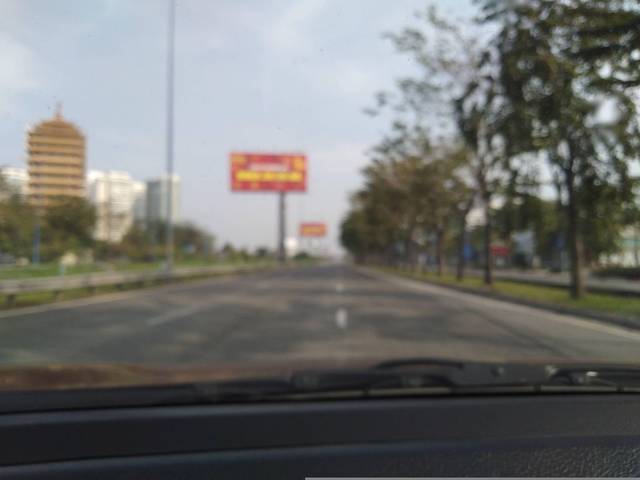
Region: Vietnam
Coordinates: 10.799, 106.753